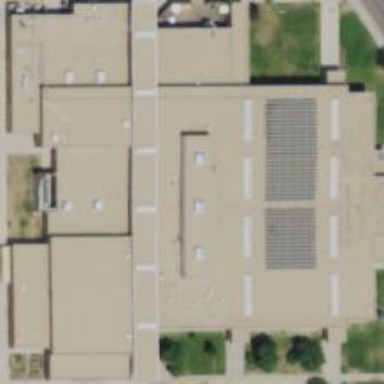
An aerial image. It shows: School building.